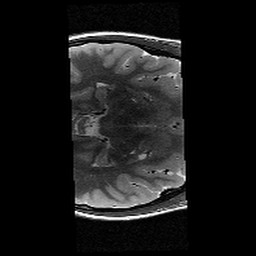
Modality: T2w
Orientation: axial
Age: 13
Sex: female
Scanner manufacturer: siemens
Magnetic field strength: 3 T
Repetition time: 9.23 s
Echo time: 0.067 s